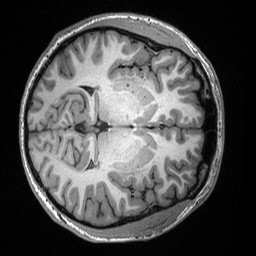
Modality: T1w
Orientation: axial
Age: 23
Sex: male